已知 $C_1$ 是以 $F$ 为焦点的抛物线 $y^2 = 2px(p > 0)$，$C_2$ 是离心率为 $\frac{\sqrt{6}}{2}$，以 $(0,2\sqrt{6})$ 为焦点的双曲线，$C_1$ 与 $C_2$ 在第一象限有两个公共点 $A,B$。

(1) 求双曲线 $C_2$ 的标准方程；

(2) 求 $\overrightarrow{FA} \cdot \overrightarrow{FB}$ 的最大值；

(3) 是否存在 $p$，使得此时 $\triangle FAB$ 的重心 $G$ 恰好在双曲线 $C_2$ 的渐近线上？若存在，求出 $p$ 的值；若不存在，请说明理由。
【解答】
\noindent \textbf{【详解】}
(1) 因为双曲线 $C_2$ 焦点是 $(0,\pm\sqrt{6})$，故双曲线 $C_2$ 焦点在 $y$ 轴上，
于是可设双曲线 $C_2$ 的方程为 $\frac{y^2}{a^2} - \frac{x^2}{b^2} = 1(a > 0,b > 0)$，
且该双曲线的离心率为 $e = \frac{c}{a} = \frac{\sqrt{6}}{2}$。

由题意可得
\[
\begin{cases}
c = \sqrt{6} \\
\frac{c}{a} = \frac{\sqrt{6}}{2} \\
a^2 + b^2 = 6
\end{cases},
\quad \text{解得 }
\begin{cases}
a = 2 \\
b = \sqrt{2}
\end{cases}
\]
因此，双曲线 $C_2$ 的方程为 $\frac{y^2}{4} - \frac{x^2}{2} = 1$。

---

(2) 抛物线 $C_1$ 的焦点为 $F\left(\frac{p}{2},0\right)$。
设点 $A(x_1,y_1)$、$B(x_2,y_2)$，其中 $y_1 > 0$，$y_2 > 0$。

联立
\[
\begin{cases}
y^2 = 2px \\
y^2 - 2x^2 = 4
\end{cases}
\]
可得 $x^2 - px + 2 = 0$。

由题意可知，关于 $x$ 的方程 $x^2 - px + 2 = 0$ 有两个不等的正根 $x_1,x_2$，
所以 $\Delta = p^2 - 8 > 0$，因为 $p > 0$，解得 $p > 2\sqrt{2}$。

由韦达定理可得 $x_1 + x_2 = p > 0$，$x_1x_2 = 2$，$y_1^2y_2^2 = 4p^2x_1x_2 = 8p^2$，
所以 $y_1y_2 = 2\sqrt{2}p$。

$\overrightarrow{FA} = \left(x_1 - \frac{p}{2},y_1\right)$，$\overrightarrow{FB} = \left(x_2 - \frac{p}{2},y_2\right)$，
所以
\begin{align*}
\overrightarrow{FA} \cdot \overrightarrow{FB} &= \left(x_1 - \frac{p}{2}\right)\left(x_2 - \frac{p}{2}\right) + y_1y_2 \\
&= x_1x_2 - \frac{p}{2}(x_1 + x_2) + \frac{p^2}{4} + y_1y_2 \\
&= 2 - \frac{p^2}{2} + \frac{p^2}{4} + 2\sqrt{2}p \\
&= -\frac{p^2}{4} + 2\sqrt{2}p + 2 \\
&= -\frac{1}{4}(p - 4\sqrt{2})^2 + 10 \le 10,
\end{align*}
当且仅当 $p = 4\sqrt{2}$ 时，等号成立，故 $\overrightarrow{FA} \cdot \overrightarrow{FB}$ 的最大值为 $10$。

---

(3) 由 (2) 可知，$\triangle FAB$ 的重心为 $G\left(\frac{x_1 + x_2 + \frac{p}{2}}{3},\frac{y_1 + y_2}{3}\right)$，
且 $\frac{x_1 + x_2 + \frac{p}{2}}{3} = \frac{p + \frac{p}{2}}{3} = \frac{p}{2}$。

$(y_1 + y_2)^2 = y_1^2 + y_2^2 + 2y_1y_2 = 2p(x_1 + x_2) + 2y_1y_2 = 2p^2 + 4\sqrt{2}p$，
故点 $G\left(\frac{p}{2},\frac{\sqrt{2p^2 + 4\sqrt{2}p}}{3}\right)$。

因为点 $G$ 为第一象限内的点，故点 $G$ 在直线 $\sqrt{2}x - y = 0$ 上，
所以 $\frac{\sqrt{2}}{2}p - \frac{\sqrt{2p^2 + 4\sqrt{2}p}}{3} = 0$，
因为 $p > 0$，解得 $p = \frac{8\sqrt{2}}{9} < 2\sqrt{2}$。

又 $p > 2\sqrt{2}$，所以不存在。

因此，不存在正数 $p$，使得此时 $\triangle FAB$ 的重心 $G$ 恰好在双曲线 $C_2$ 的渐近线上。

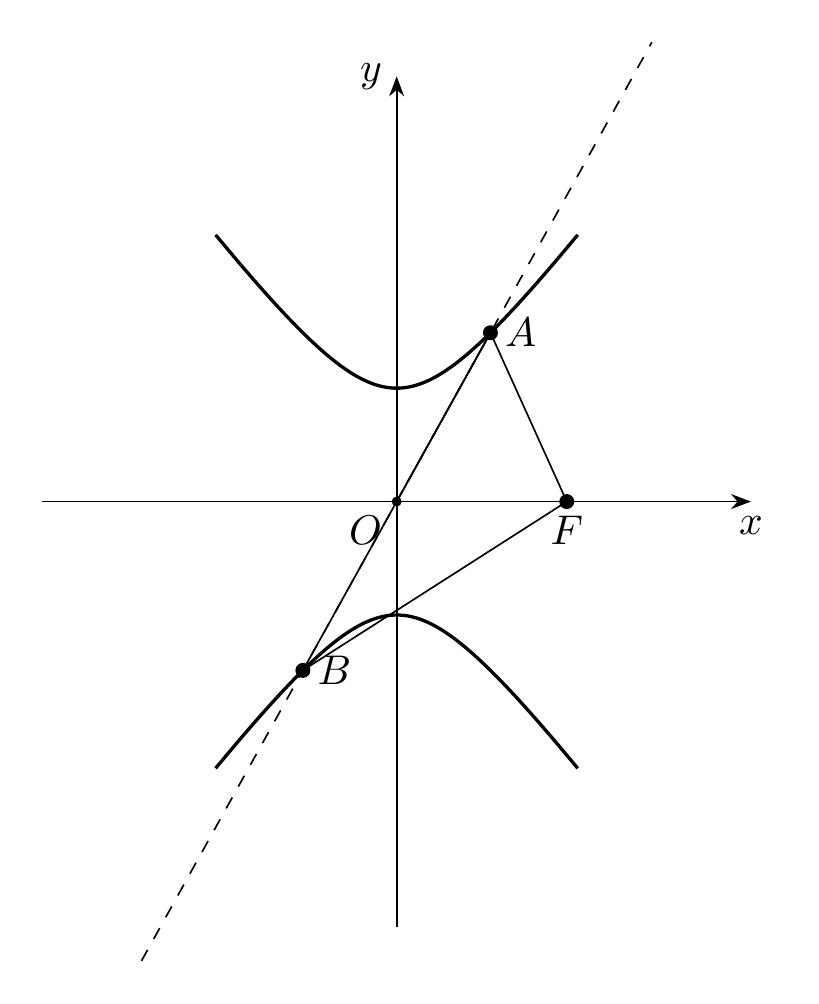